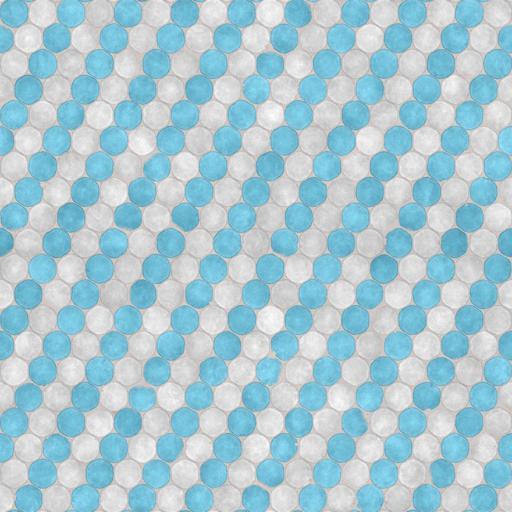
Tags: blue cyan hexagon mosaic pool tiled tiles white